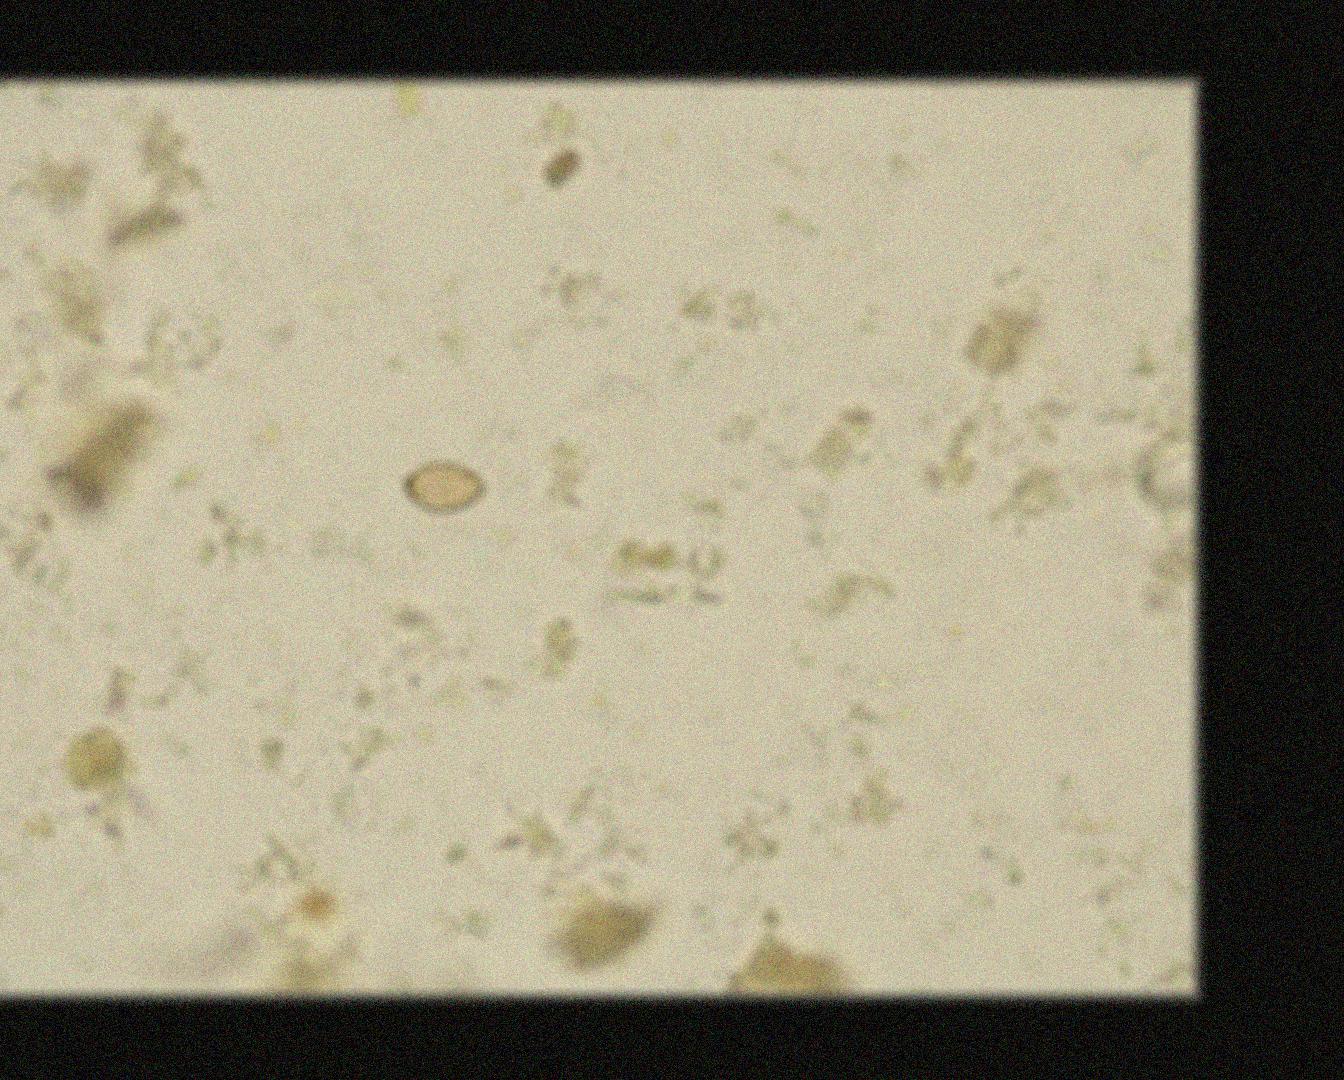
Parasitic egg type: Opisthorchis viverrine